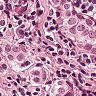
Metastatic tissue present: yes